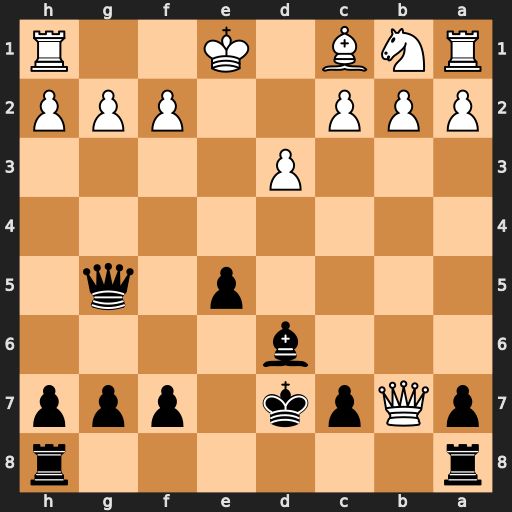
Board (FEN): r6r/pQpk1ppp/3b4/4p1q1/8/3P4/PPP2PPP/RNB1K2R
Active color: b
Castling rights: KQ
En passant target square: -
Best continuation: Qxc1+ Ke2 Qxh1